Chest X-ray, AP view. Patient: 29 years old, sex F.
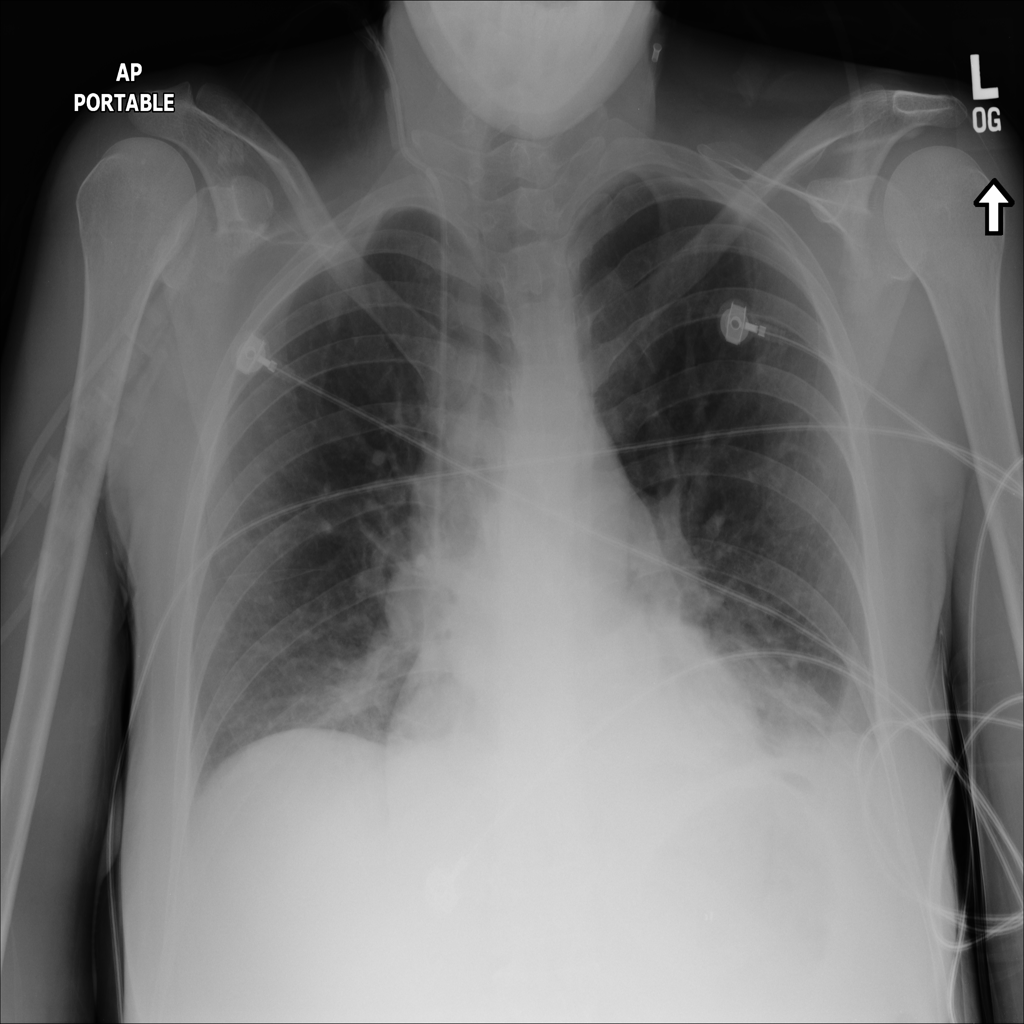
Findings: Atelectasis, Infiltration